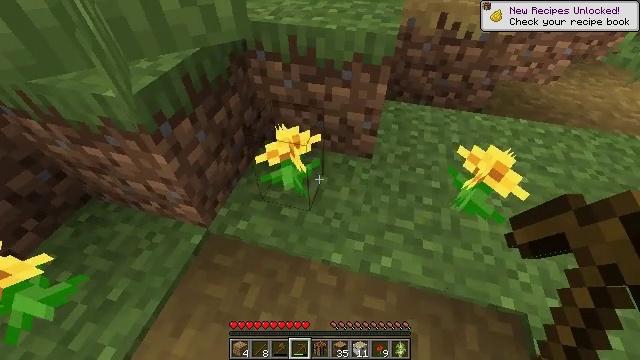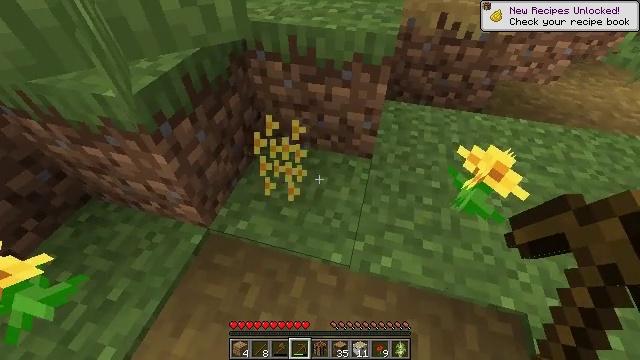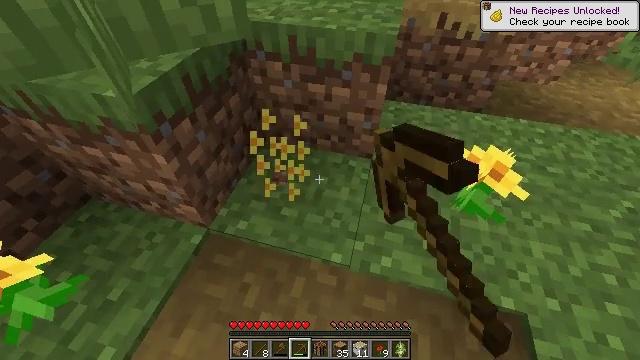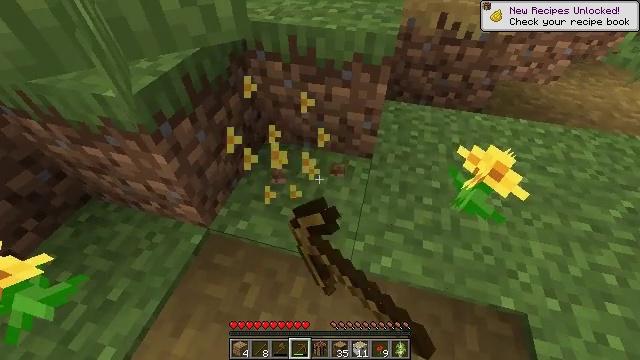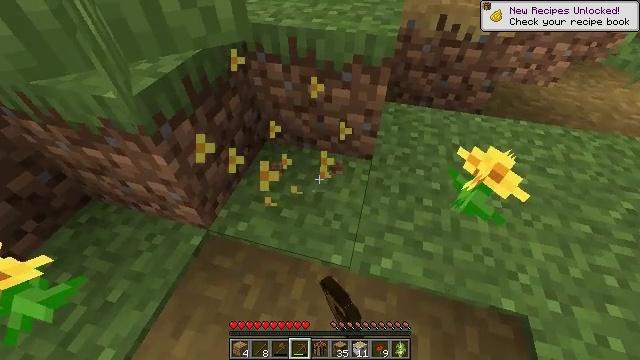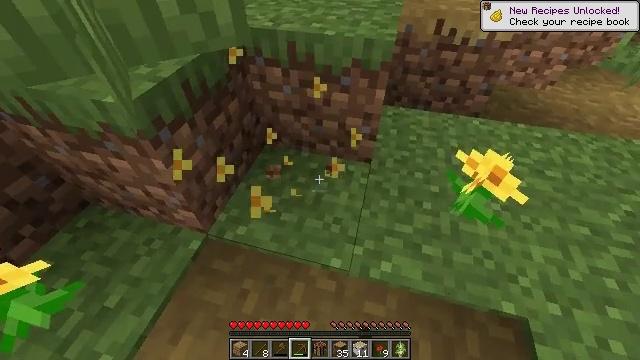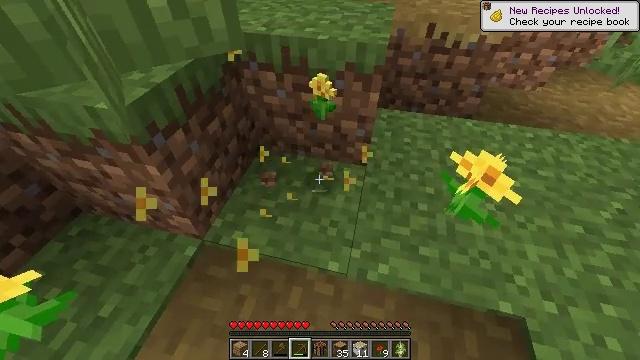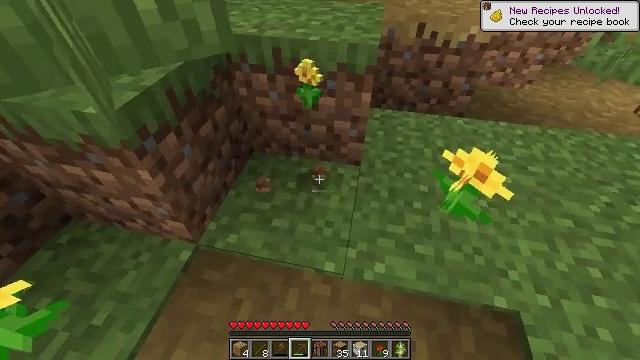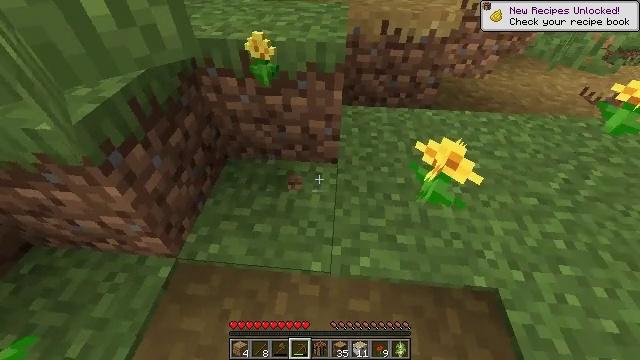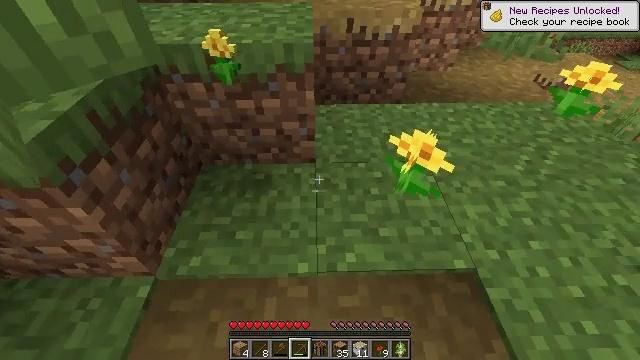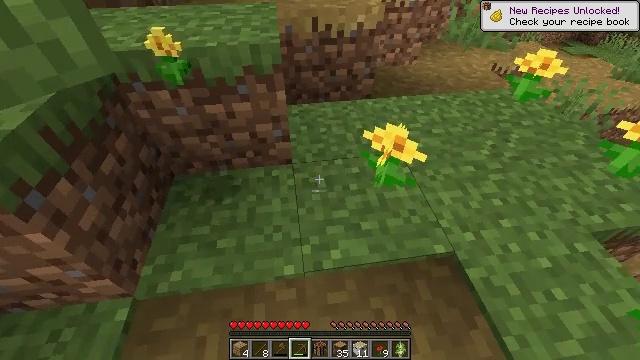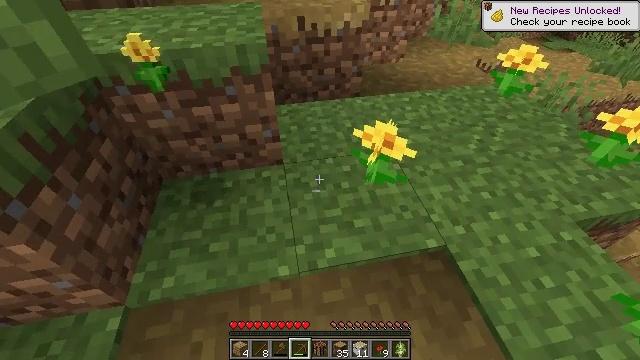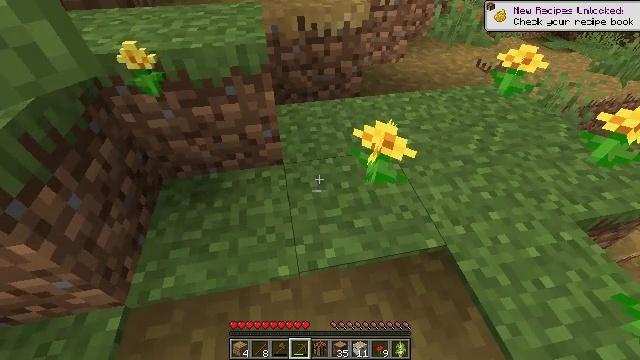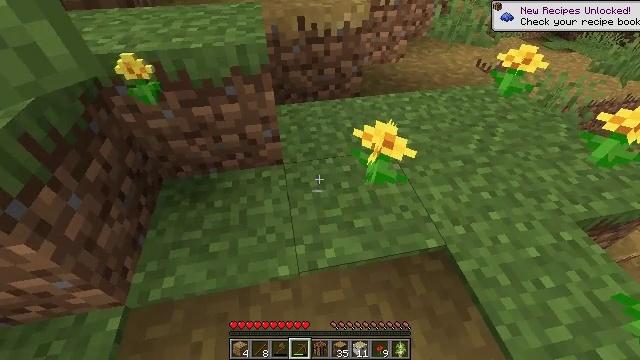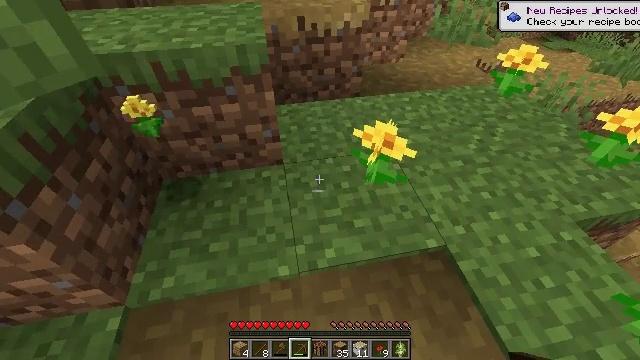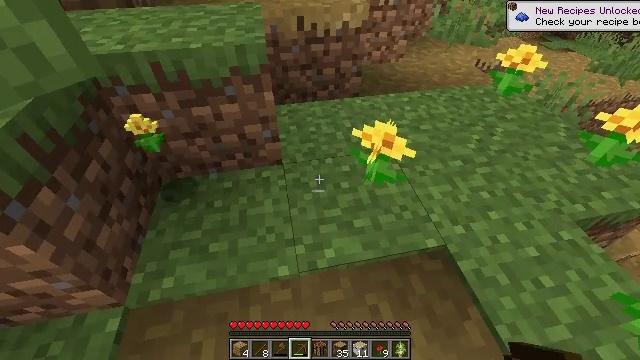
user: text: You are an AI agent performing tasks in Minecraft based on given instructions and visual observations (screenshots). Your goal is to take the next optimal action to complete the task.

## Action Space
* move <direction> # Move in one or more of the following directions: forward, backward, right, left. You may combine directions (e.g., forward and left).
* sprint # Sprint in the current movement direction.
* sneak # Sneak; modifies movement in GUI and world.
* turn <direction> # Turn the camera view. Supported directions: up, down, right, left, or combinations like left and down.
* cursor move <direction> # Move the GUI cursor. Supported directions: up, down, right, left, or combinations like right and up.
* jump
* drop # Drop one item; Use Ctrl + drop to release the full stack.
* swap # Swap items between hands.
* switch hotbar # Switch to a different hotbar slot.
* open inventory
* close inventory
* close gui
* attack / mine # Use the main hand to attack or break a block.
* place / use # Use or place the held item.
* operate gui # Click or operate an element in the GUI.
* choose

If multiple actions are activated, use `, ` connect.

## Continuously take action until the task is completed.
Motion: motion action
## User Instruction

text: Break the dandelion to obtain it.
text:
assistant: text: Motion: attack / mine
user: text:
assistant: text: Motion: attack / mine
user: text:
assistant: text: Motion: attack / mine
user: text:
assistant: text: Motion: no_op
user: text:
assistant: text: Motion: no_op
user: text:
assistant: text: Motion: turn right
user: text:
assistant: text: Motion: turn right
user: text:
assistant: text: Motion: turn right
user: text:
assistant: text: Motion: turn right
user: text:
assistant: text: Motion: turn right
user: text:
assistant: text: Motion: turn right
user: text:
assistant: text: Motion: no_op
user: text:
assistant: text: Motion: no_op
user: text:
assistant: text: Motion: no_op
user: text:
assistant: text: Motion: no_op
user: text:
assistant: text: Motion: no_op
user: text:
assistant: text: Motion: turn right and up
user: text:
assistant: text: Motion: turn right
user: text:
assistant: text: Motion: no_op
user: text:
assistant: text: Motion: no_op
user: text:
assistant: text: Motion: no_op
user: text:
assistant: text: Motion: turn right and up
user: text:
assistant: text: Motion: no_op
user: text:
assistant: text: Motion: no_op
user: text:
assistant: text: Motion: no_op
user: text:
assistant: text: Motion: turn right and up
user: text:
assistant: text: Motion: turn right and up
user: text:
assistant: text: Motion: turn right
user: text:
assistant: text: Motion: no_op
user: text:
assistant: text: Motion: no_op